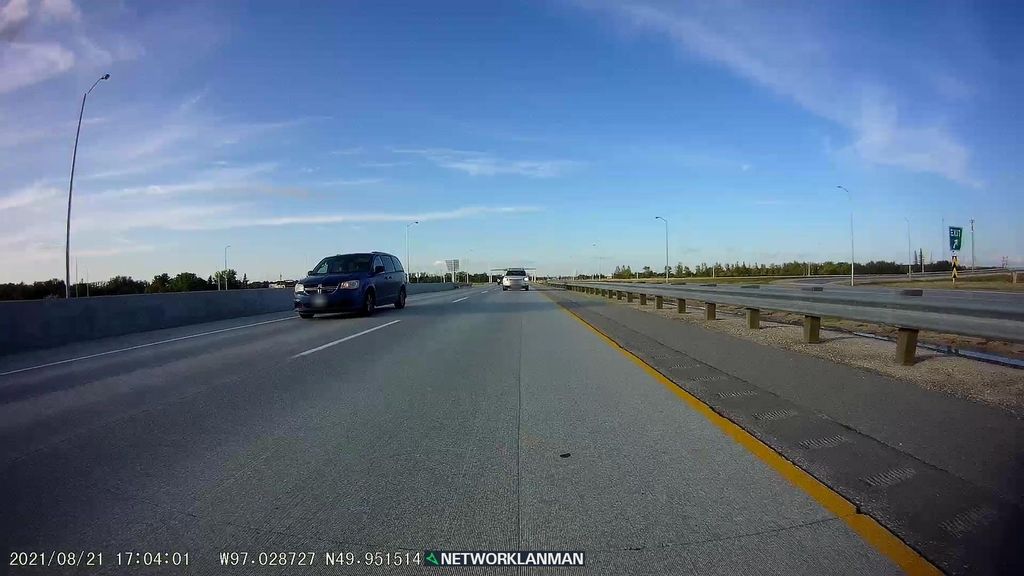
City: winnipeg